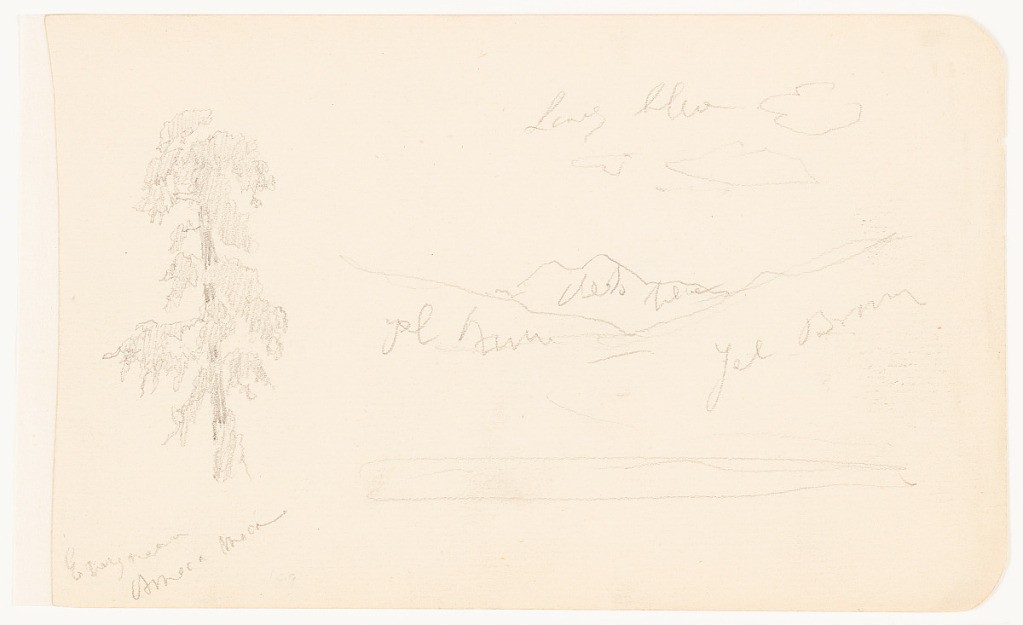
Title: Mountains and an Evergreen, Mexico
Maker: Frederic Edwin Church, American, 1826–1900
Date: February–April 1889
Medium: Graphite on off-white wove paper; verso: graphite
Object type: Drawing
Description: Landscape and botanical sketches showing views of mountains and an evergreen tree in Mexico. At center right, a craggy, pointed mountain peak is visible beyond overlapping ridges that create a shallow "V." At left, a tall evergreen tree, rendered darkly, is shown with a tall canopy broken up into bunches.